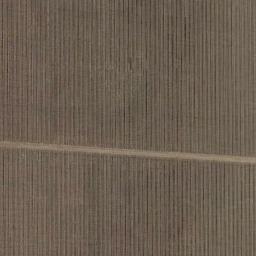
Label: rectangular_farmland